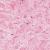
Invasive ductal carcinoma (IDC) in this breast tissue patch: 0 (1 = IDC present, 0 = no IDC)